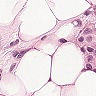
Metastatic tissue present: yes